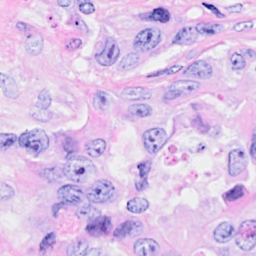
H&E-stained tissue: Breast